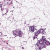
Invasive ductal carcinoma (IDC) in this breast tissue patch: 0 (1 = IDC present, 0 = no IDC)